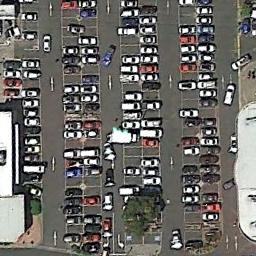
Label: parking_lot